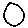
Label: circle